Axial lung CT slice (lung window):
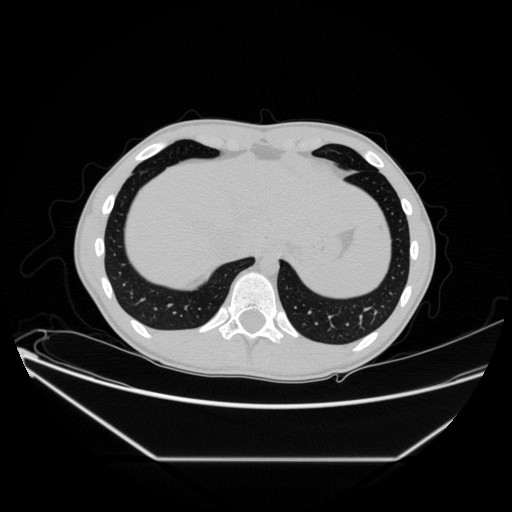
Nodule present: no